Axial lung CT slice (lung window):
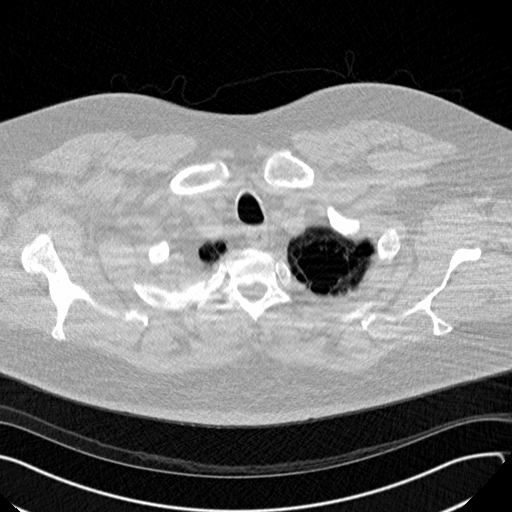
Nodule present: no